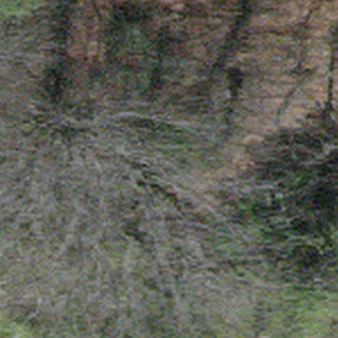
Label: other